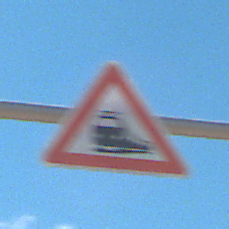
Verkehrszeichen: Bahnuebergang
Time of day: Midday
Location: Outdoor (Nature)
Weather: PartlyCloudy
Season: NotSpecified
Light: Natural